Aerial crown-view tile of a tropical tree (Barro Colorado Island, Panama), acquired 20250915:
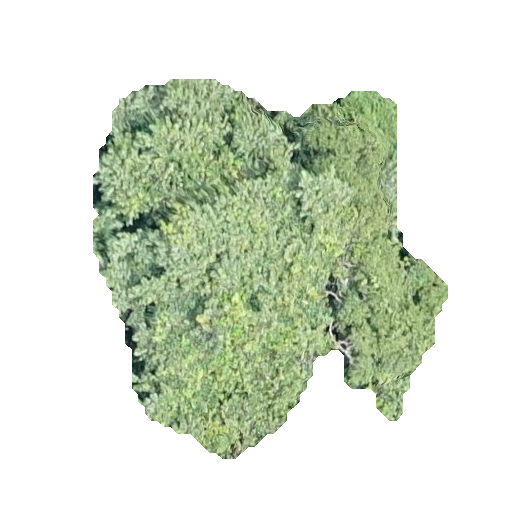
Species: Luehea seemannii
GBIF accepted scientific name: Luehea seemannii
Crown area: 136.759 m²